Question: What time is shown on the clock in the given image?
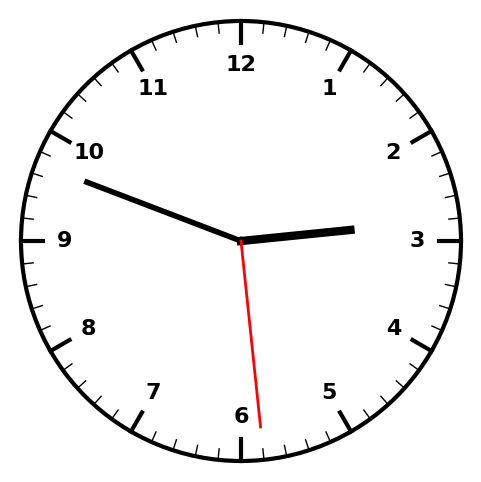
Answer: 02:48:29